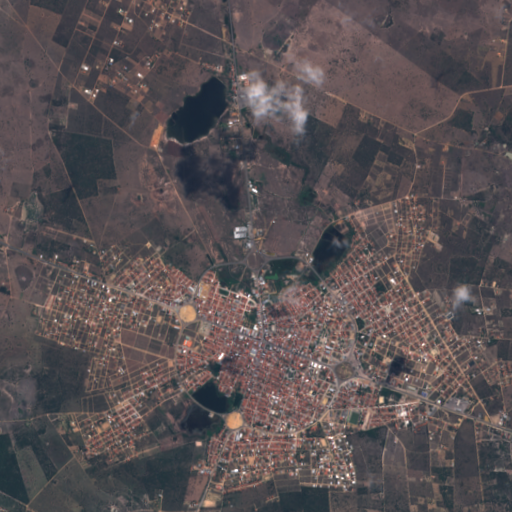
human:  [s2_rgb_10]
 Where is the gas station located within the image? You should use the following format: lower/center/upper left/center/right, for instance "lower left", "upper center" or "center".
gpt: The gas station is located in the center right of the image.
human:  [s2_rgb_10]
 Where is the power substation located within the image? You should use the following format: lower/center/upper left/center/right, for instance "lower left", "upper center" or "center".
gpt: The power substation is located in the center left of the image.
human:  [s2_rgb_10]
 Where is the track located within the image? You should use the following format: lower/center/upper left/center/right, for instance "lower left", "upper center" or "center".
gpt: There is no track in the image.